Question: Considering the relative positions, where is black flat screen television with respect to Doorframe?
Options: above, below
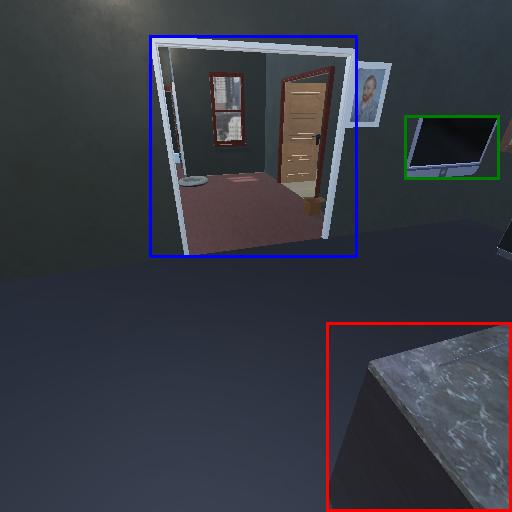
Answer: above